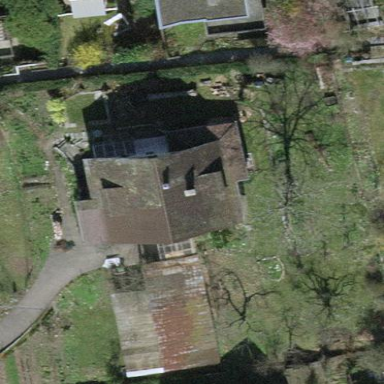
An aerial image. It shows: Detached building with gabled tile roof.